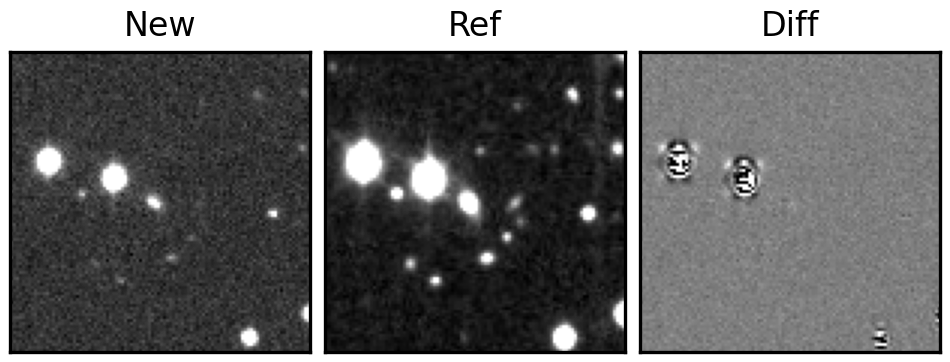
Label: real